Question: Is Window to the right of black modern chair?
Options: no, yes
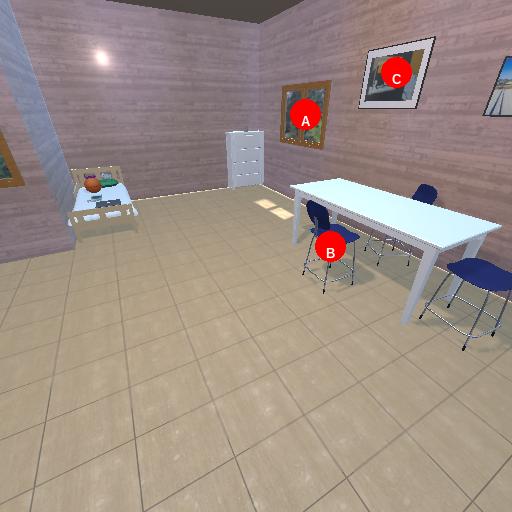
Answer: no